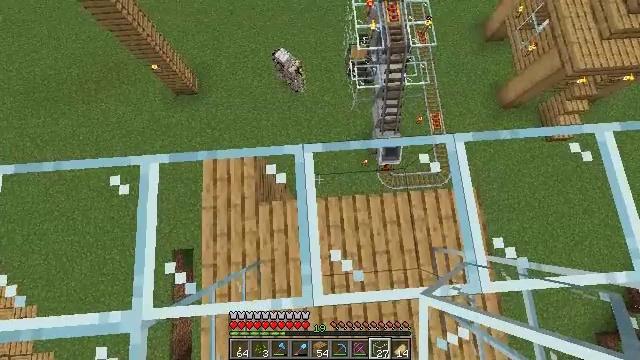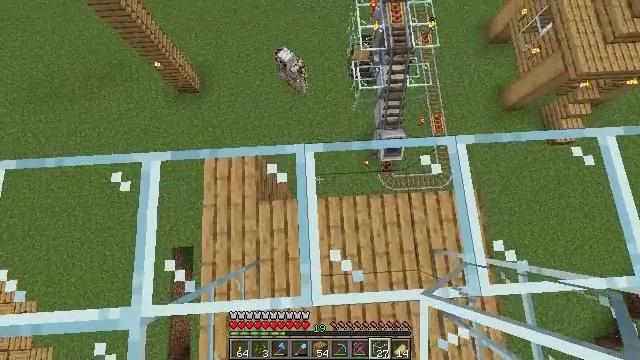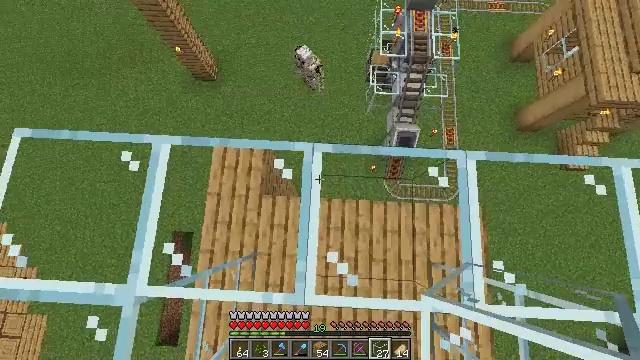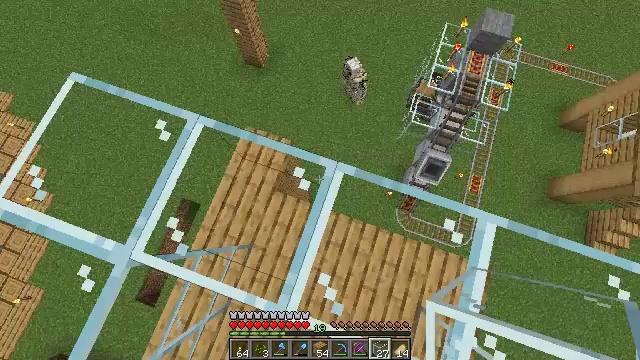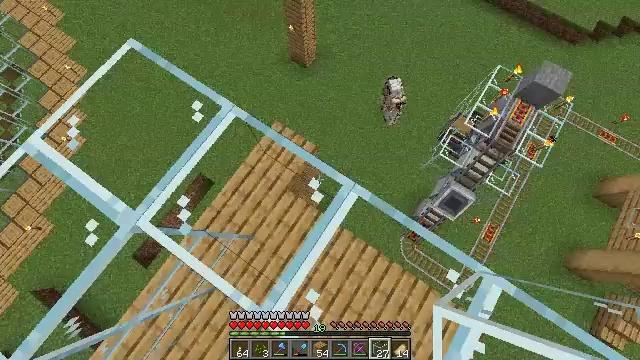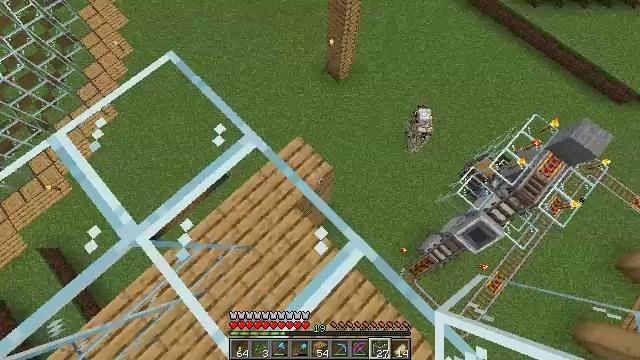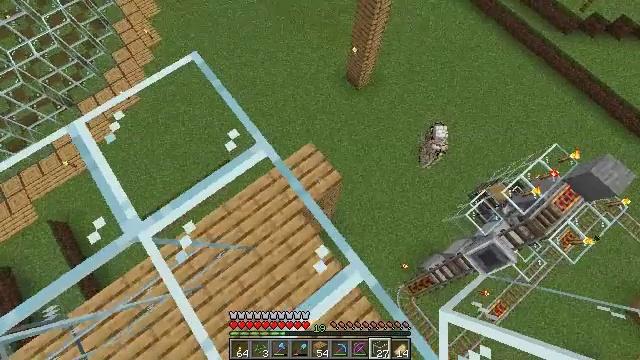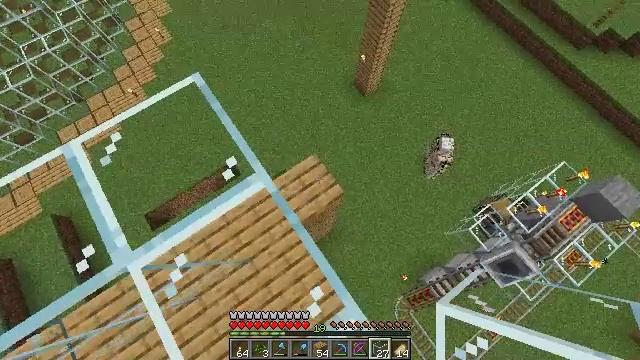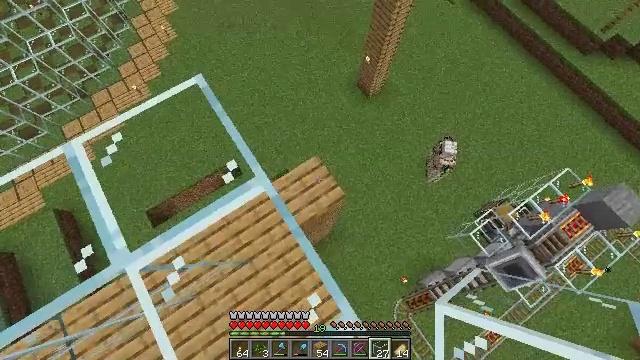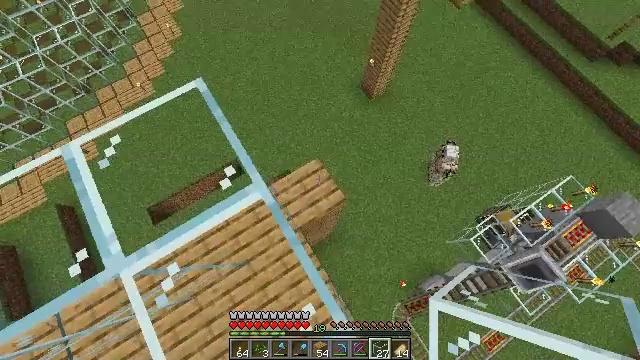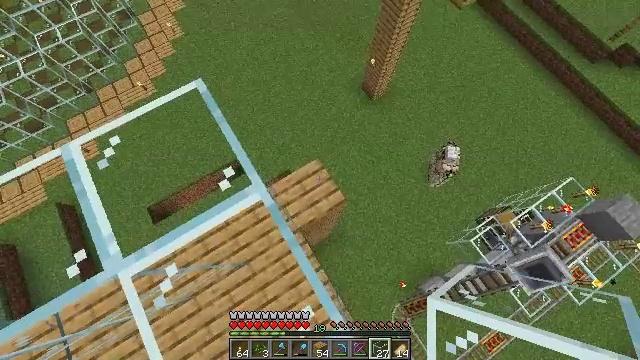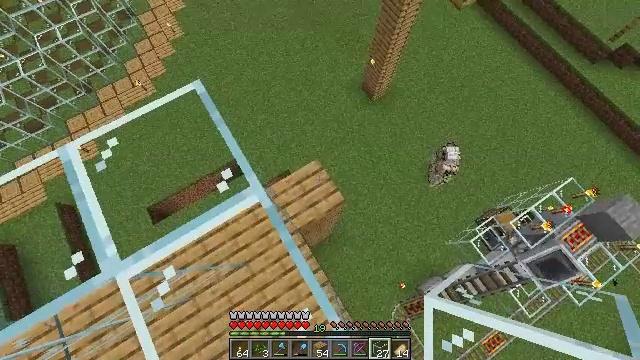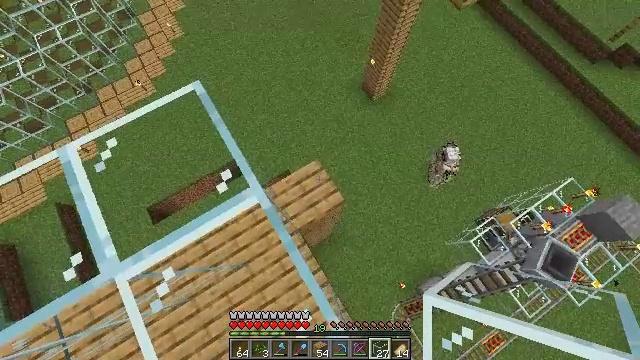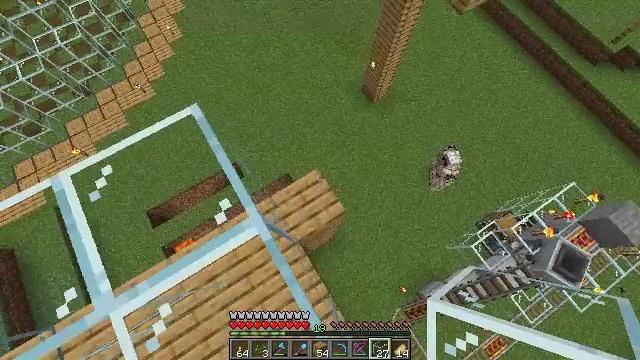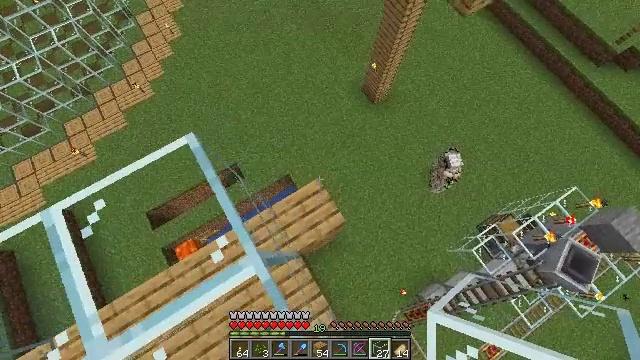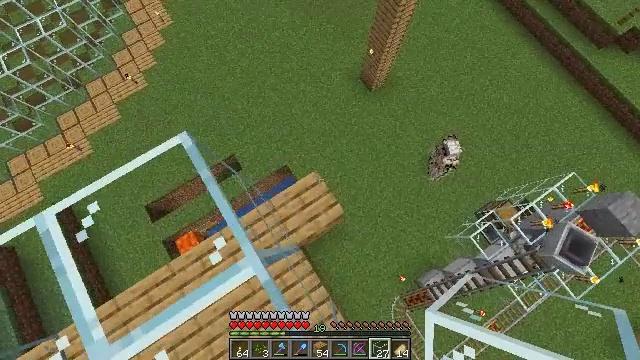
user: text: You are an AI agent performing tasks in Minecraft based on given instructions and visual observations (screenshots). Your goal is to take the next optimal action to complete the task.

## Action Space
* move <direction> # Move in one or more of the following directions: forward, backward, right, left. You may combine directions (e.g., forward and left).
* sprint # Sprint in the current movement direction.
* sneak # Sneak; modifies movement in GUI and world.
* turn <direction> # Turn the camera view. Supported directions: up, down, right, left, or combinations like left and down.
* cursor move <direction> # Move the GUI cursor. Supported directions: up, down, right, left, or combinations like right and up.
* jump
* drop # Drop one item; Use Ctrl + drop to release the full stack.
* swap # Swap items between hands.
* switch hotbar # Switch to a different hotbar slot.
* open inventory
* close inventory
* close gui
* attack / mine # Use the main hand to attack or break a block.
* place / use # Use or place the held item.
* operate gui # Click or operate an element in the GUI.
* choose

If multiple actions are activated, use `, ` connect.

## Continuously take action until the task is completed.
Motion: motion action
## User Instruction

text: Gather some oak planks.
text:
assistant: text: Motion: no_op
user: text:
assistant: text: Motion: turn left
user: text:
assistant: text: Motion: move forward, turn left and up
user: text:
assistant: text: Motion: move forward, turn left and up
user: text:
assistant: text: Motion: move forward, turn left and up
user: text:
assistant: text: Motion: move forward, turn left
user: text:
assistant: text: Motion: turn left
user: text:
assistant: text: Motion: turn left
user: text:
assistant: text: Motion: turn left
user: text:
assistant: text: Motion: no_op
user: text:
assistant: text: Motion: no_op
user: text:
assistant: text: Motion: move forward
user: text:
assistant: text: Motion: move forward
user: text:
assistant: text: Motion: move forward
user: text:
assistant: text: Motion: move forward, turn right and down
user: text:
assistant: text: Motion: turn down
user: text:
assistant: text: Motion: turn down
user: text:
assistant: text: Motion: no_op
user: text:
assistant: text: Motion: turn left
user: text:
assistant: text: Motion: turn left
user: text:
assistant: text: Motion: turn left
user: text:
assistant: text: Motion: turn left
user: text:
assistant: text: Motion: turn left
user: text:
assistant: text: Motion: turn left
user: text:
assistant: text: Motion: turn left
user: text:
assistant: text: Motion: turn left
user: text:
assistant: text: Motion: turn left
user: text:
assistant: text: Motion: turn left
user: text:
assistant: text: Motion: turn left
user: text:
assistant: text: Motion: no_op